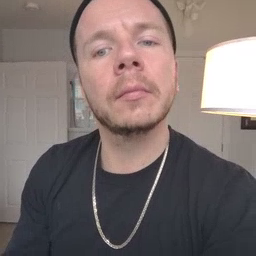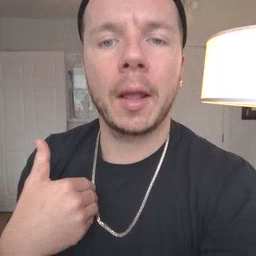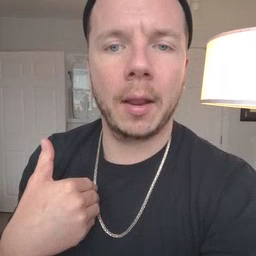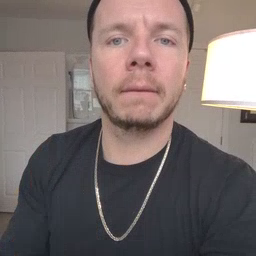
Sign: have